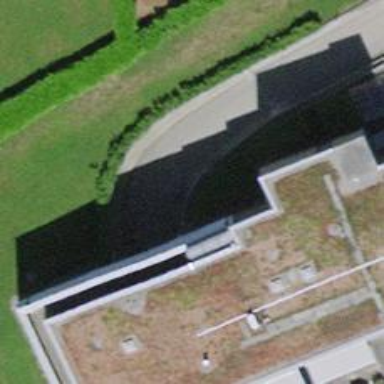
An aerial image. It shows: Parking entrance.